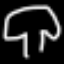
Label: mushroom